Interaction volume radius: 5 \u00c5
Interaction volume height: 10 \u00c5
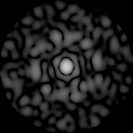
Disorder parameter: 0.9086